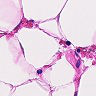
Metastatic tissue present: no